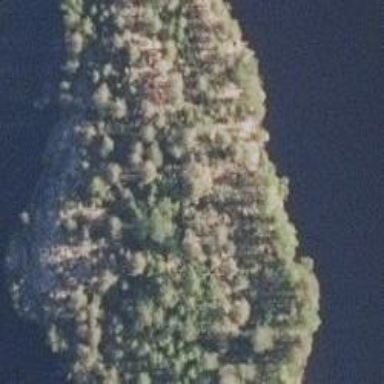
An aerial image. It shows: Cliff in nature.